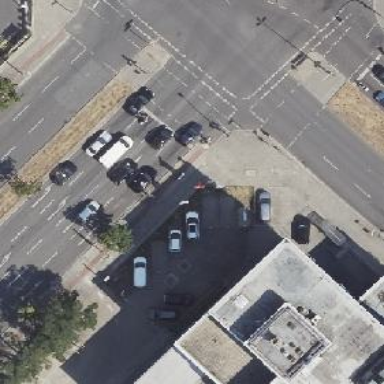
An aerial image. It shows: Road with traffic signals.